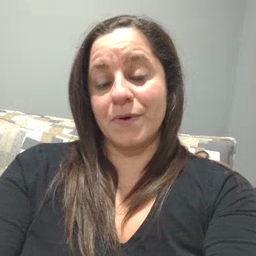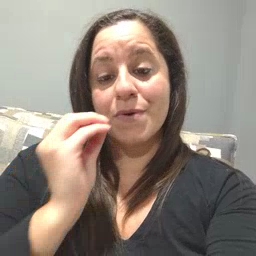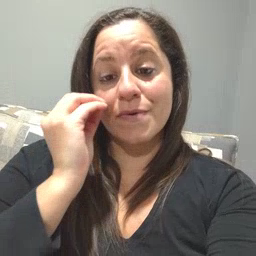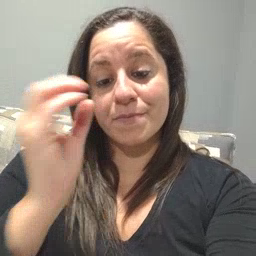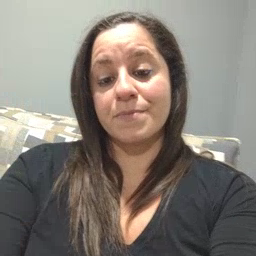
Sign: home